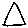
Label: triangle